Question: Count the number of objects in the diagram.
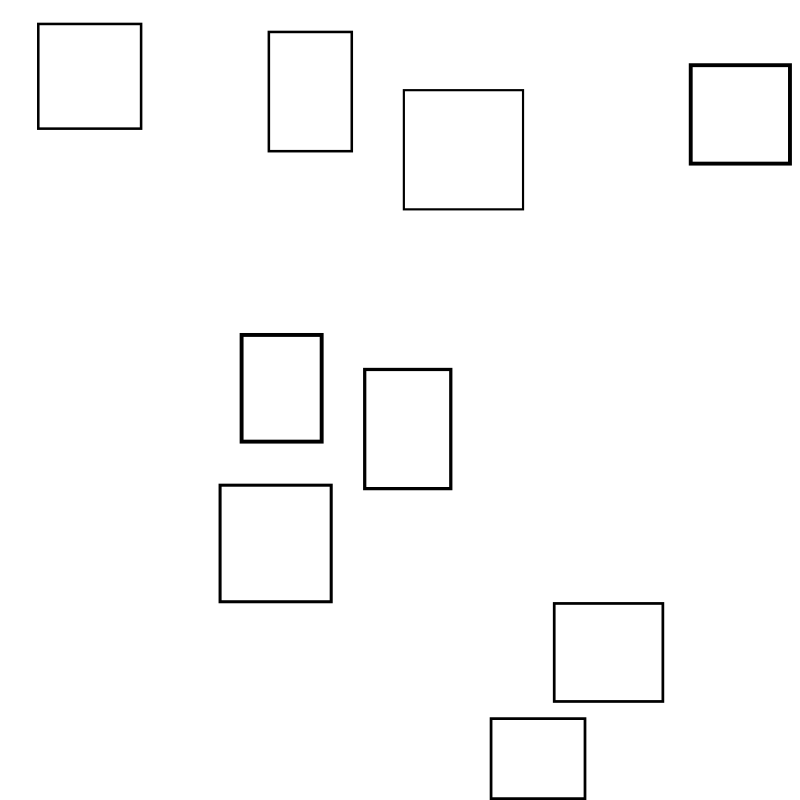
Answer: 9